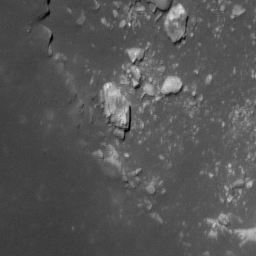
Pit: Copernicus LB2
Host crater: Copernicus
Host type: impact_melt
Lunar coordinates: latitude 10.059, longitude 339.804